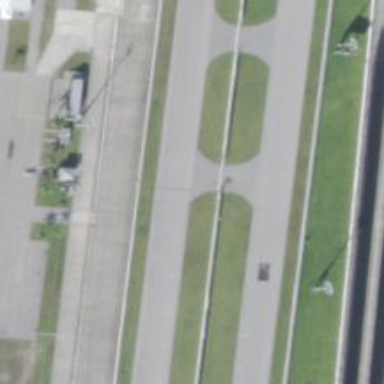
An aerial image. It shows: Motor sport raceway.